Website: lowes
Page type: address-validator
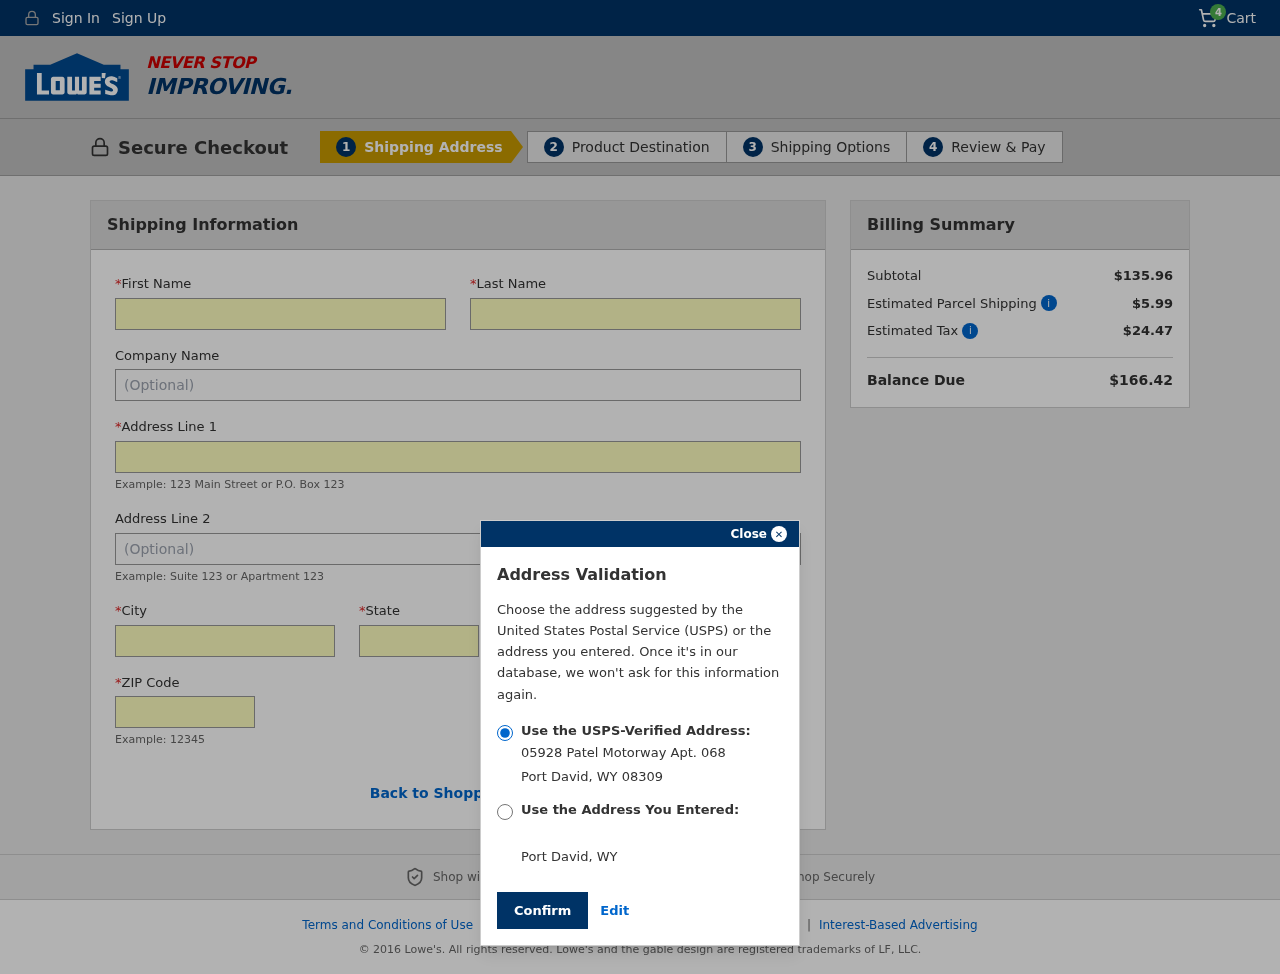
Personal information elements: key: PII_CITY
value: Port David
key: PII_COMPANY
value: Anderson-Johnson
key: PII_FIRSTNAME
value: Sabrina
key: PII_LASTNAME
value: Cox
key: PII_POSTCODE
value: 08309
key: PII_STATE
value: Wyoming
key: PII_STATE_ABBR
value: WY
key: PII_STREET
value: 05928 Patel Motorway Apt. 068
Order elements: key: ORDER_NUM_ITEMS
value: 4
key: ORDER_SUBTOTAL
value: $135.96
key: ORDER_SHIPPING_COST
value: $5.99
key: ORDER_TAX
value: $24.47
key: ORDER_TOTAL
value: $166.42